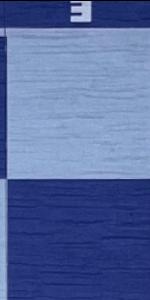
Label: Empty